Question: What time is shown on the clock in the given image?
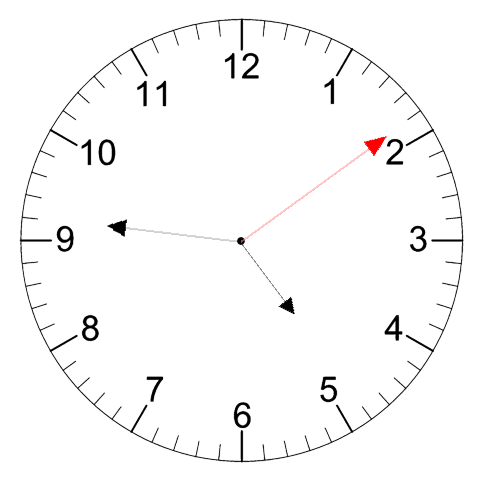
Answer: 04:46:09